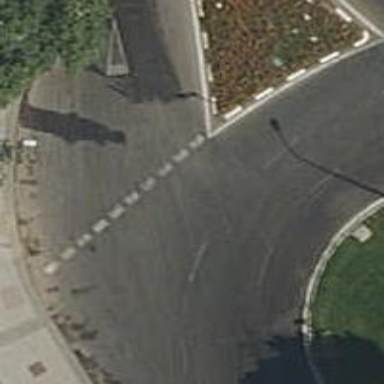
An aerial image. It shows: Road with "give way" sign.